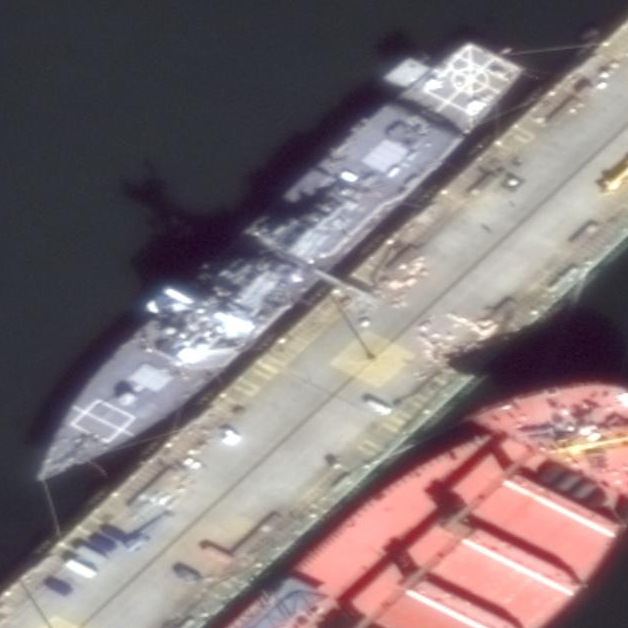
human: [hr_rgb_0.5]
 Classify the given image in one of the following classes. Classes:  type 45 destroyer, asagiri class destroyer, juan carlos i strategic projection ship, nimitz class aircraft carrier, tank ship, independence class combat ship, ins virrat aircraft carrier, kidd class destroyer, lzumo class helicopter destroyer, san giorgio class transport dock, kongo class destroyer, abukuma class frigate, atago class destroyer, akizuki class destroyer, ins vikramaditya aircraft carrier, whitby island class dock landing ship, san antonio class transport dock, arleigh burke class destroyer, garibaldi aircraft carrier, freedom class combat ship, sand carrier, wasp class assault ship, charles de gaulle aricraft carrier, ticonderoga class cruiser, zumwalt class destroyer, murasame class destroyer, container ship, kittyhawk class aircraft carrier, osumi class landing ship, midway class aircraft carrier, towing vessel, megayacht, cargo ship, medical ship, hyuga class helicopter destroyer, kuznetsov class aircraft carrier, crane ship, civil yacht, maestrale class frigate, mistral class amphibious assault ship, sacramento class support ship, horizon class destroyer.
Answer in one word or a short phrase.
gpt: Arleigh Burke class destroyer